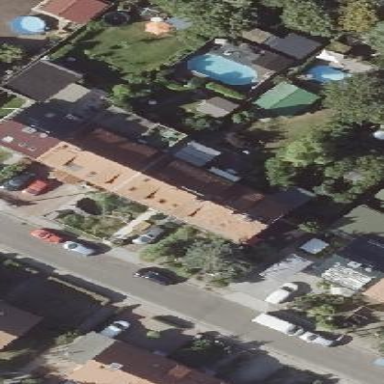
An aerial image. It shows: Terrace building.